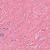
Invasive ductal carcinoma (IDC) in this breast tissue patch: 0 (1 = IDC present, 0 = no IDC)